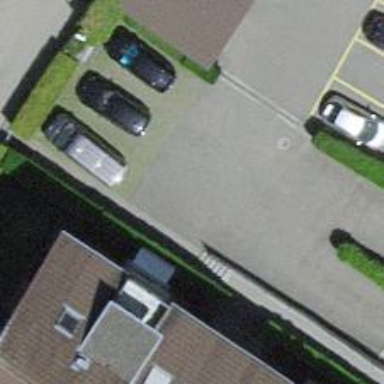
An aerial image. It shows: Parking aisle designated as service road.